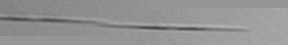
Label: Pseudo-nitzschia